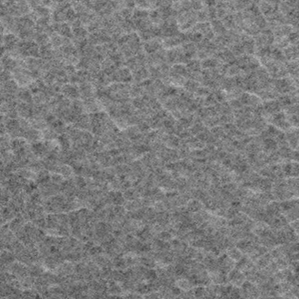
Label: frost